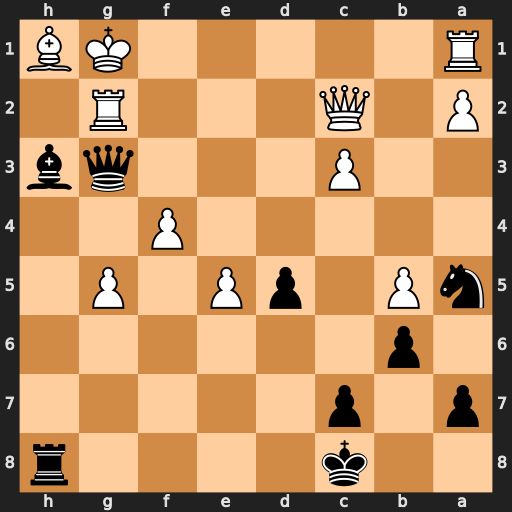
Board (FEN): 2k4r/p1p5/1p6/nP1pP1P1/5P2/2P3qb/P1Q3R1/R5KB
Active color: b
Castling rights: -
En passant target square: -
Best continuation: Bxg2 Bxg2 Nc4 Qf2 Rh1+ Kxh1 Qxf2